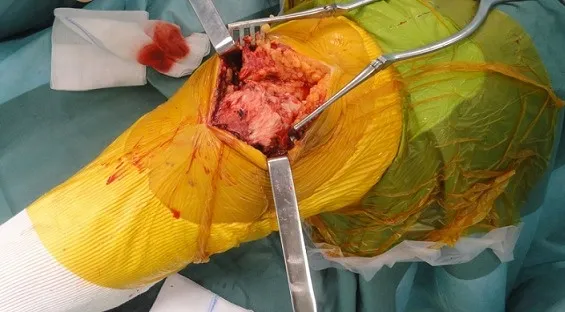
Krackow sutures associated with bone reinforcement of the tendon.
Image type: medical_photograph (other_medical_photograph)